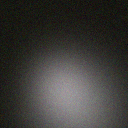
Screen state: off